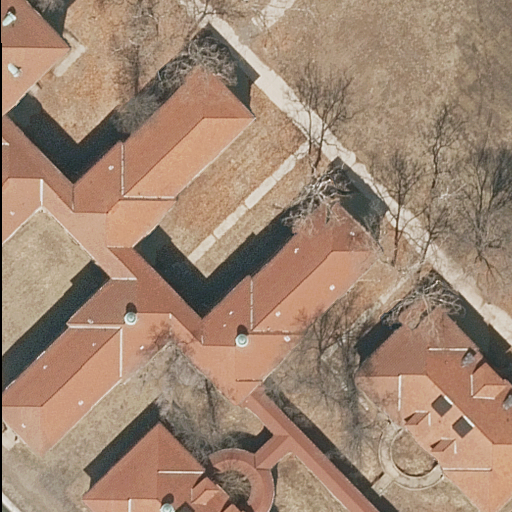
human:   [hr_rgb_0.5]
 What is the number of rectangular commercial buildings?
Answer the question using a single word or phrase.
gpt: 0

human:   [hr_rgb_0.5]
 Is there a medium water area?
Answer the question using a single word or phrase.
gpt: no

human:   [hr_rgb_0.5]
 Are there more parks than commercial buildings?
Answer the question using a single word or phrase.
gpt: yes

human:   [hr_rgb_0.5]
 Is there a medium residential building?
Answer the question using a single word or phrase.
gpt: yes

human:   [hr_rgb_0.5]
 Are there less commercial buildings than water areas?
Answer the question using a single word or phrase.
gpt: yes

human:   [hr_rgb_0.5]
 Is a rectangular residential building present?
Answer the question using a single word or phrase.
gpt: yes

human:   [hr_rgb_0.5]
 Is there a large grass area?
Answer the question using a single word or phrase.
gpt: yes

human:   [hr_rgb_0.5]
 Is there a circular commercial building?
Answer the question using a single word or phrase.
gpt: no

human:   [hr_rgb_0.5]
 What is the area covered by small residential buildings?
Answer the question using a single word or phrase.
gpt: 49m2

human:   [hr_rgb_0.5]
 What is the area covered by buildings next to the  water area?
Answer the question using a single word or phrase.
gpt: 175m2

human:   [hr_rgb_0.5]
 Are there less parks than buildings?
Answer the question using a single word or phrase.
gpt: yes

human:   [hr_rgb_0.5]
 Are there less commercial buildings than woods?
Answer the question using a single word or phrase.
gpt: yes

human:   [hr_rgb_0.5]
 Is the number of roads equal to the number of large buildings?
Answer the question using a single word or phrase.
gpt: yes

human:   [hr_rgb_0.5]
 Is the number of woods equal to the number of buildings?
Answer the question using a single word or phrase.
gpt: no

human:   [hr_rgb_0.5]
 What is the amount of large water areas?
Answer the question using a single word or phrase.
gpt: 0

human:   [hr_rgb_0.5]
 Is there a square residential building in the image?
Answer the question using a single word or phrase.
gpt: no

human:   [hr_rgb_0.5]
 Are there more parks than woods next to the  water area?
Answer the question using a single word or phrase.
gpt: no

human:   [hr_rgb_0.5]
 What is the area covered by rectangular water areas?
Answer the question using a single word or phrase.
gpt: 4m2

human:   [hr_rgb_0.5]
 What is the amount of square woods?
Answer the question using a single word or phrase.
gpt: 0

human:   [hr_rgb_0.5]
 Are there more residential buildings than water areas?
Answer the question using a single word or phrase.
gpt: yes

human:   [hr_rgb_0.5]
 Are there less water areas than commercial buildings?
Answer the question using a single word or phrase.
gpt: no

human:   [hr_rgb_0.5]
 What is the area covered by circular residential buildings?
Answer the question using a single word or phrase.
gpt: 0m2

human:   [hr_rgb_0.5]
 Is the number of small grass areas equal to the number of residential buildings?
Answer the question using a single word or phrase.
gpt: no

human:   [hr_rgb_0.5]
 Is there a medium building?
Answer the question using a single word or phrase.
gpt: yes

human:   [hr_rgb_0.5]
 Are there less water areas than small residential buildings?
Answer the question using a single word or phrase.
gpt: no

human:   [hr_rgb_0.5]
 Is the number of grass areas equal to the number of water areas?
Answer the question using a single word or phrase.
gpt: yes

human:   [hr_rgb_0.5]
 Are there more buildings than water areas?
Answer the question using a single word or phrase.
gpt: yes

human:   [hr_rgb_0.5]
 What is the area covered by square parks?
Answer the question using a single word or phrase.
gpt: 0m2

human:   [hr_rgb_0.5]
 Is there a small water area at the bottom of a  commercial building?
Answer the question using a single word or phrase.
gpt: no

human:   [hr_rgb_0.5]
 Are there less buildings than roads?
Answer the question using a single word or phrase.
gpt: no

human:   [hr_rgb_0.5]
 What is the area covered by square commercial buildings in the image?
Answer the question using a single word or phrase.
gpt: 0m2

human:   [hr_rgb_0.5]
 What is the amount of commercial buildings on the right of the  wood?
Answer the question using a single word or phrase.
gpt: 0

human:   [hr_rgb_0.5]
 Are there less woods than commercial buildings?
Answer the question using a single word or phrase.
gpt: no

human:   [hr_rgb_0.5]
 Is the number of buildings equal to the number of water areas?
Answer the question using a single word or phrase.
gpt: no

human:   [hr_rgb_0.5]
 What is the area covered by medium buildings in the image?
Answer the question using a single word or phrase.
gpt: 125m2

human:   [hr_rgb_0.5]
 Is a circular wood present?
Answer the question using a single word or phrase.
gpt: no